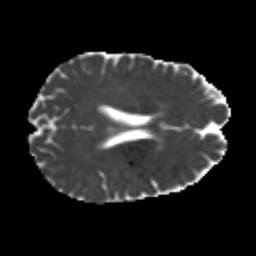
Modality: MD
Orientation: axial
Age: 26
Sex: male
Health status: healthy
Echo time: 0.074 s